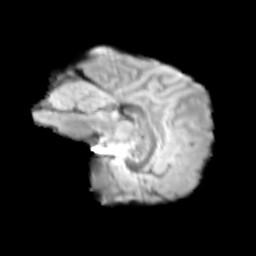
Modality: T2w
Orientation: sagittal
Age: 13
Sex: female
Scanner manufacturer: siemens
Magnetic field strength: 3 T
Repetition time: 3.8 s
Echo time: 0.07 s